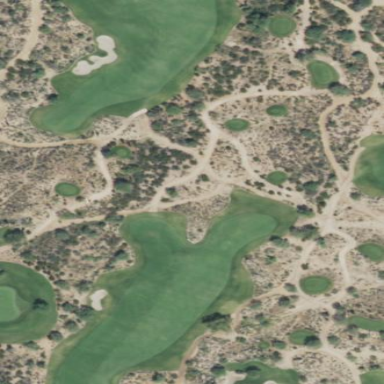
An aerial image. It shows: Rough area on grassy golf course.